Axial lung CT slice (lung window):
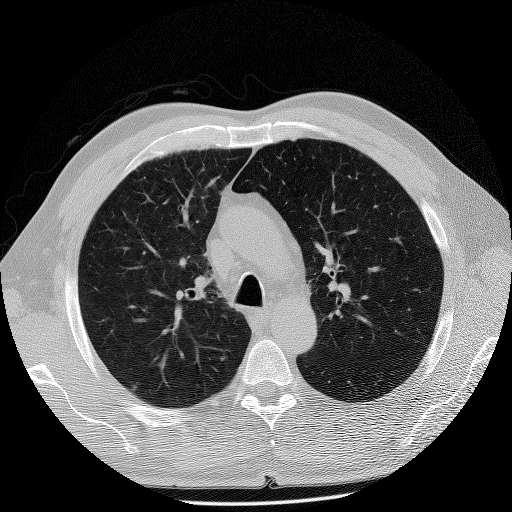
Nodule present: no